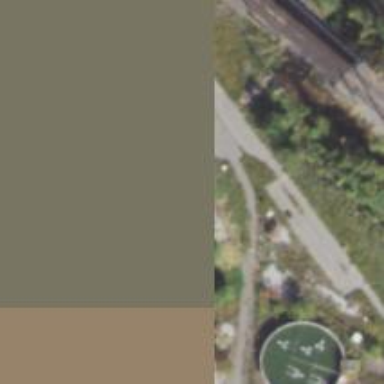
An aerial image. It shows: Abandoned railway spur.